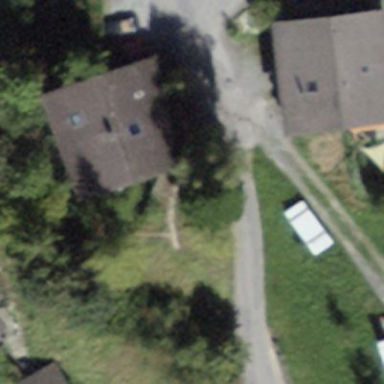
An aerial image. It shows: Residential building.